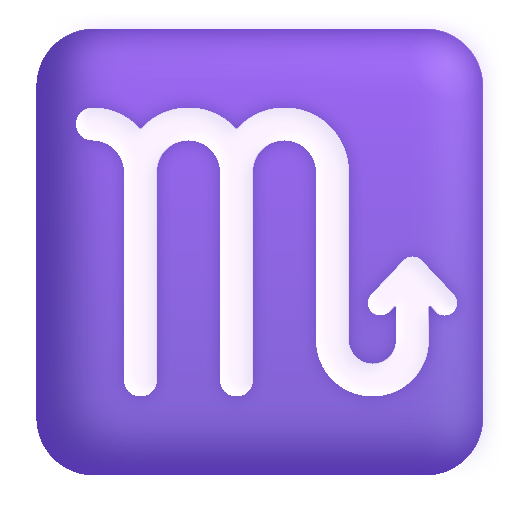
scorpio color